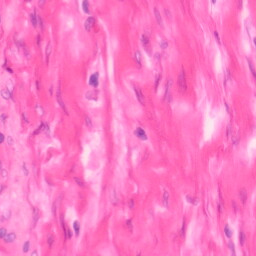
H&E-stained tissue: Colon